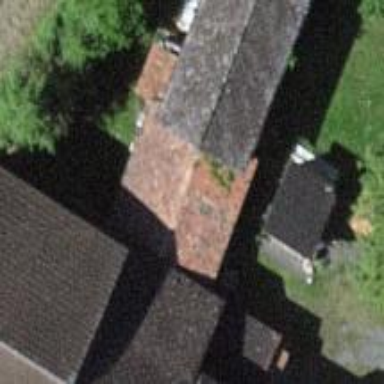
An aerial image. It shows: Garage.